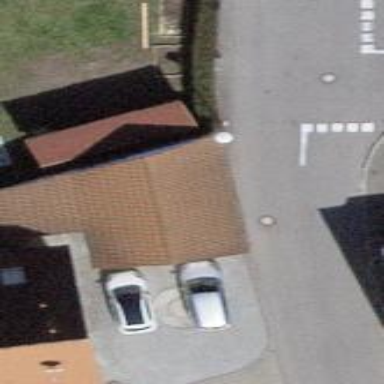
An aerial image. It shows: Group of garages.